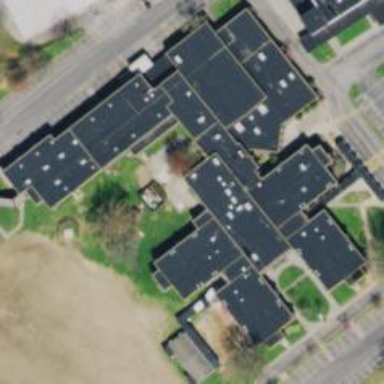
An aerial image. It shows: School building.